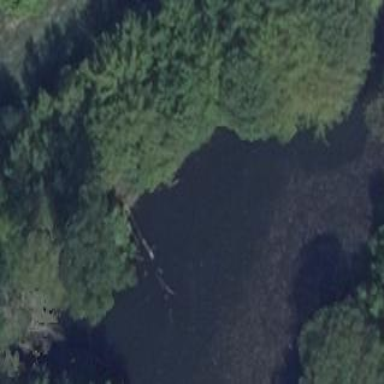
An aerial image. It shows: Serene pond surrounded by nature.